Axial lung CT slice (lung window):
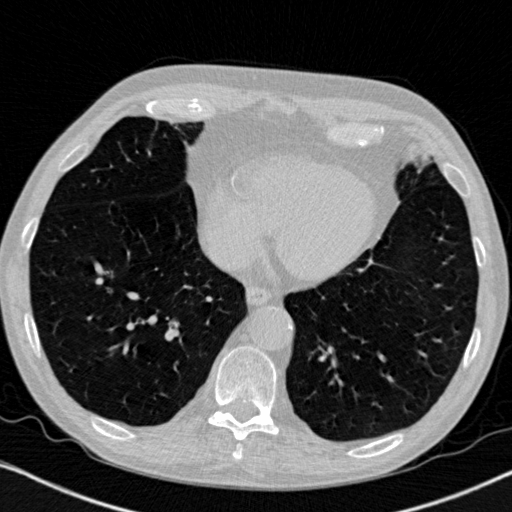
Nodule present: no